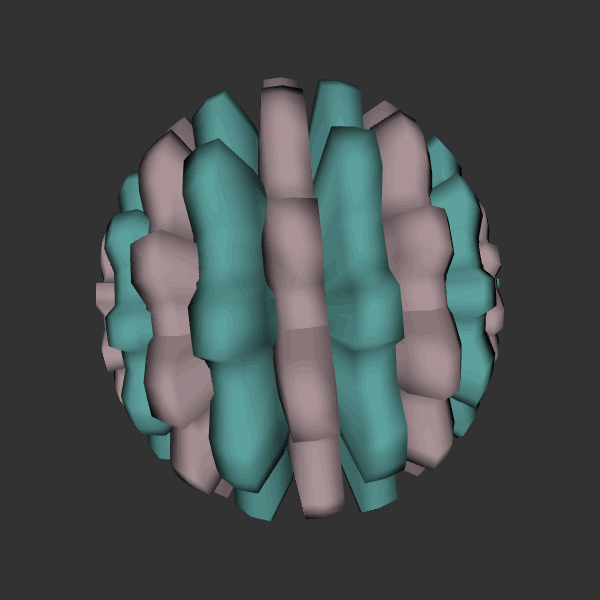
Background: dark